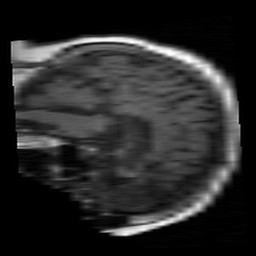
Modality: T1w
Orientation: sagittal
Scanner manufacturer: siemens
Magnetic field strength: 1.5 T
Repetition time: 0.488 s
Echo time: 0.0092 s